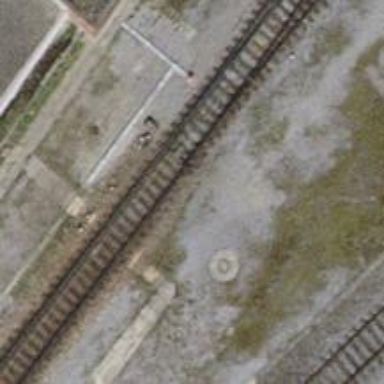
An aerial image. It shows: Railway switch.